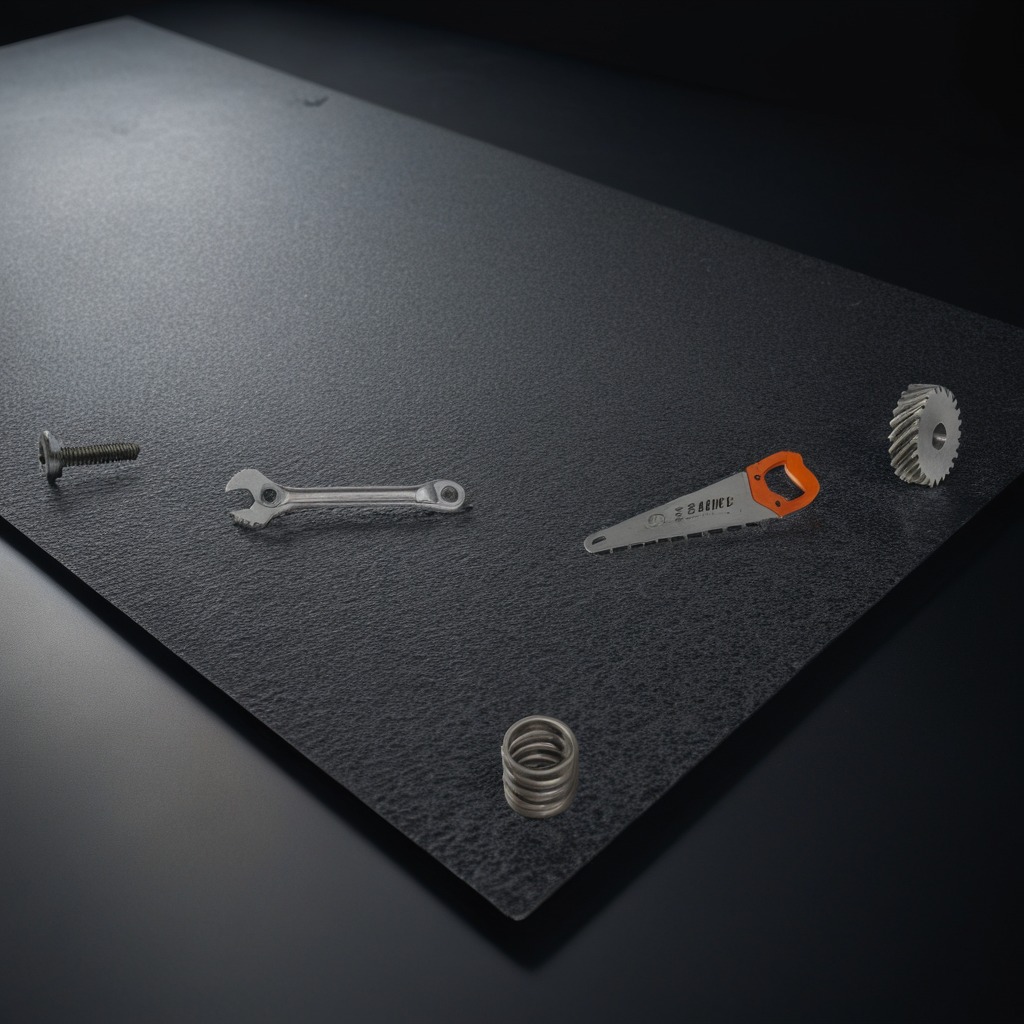
A steel gear with teeth, a metal machine screw, a coiled metal spring, a handheld metal saw, and a wrench are lying on a clean granite tabletop inside a workshop at night.